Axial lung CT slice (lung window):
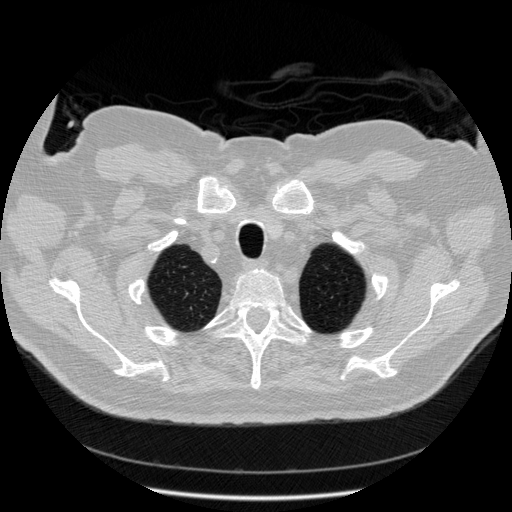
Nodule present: no